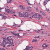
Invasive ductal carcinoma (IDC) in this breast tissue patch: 1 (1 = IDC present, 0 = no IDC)